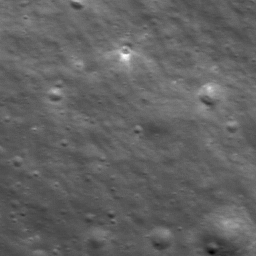
Host type: background_regolith
Lunar coordinates: latitude nan, longitude nan